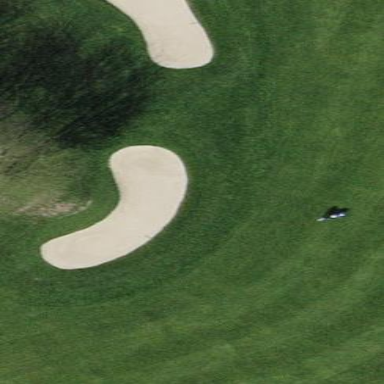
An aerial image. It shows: Sand bunker on golf course.